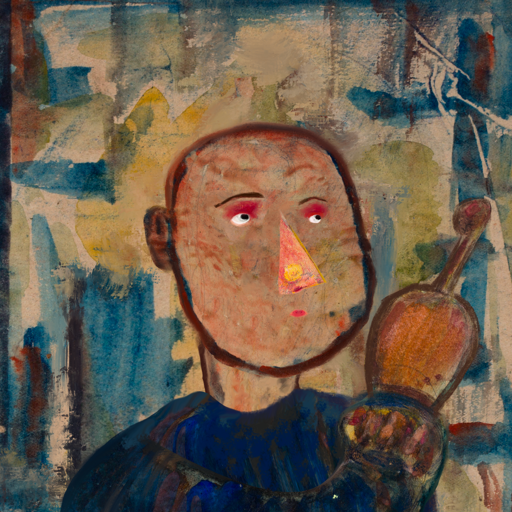
Background: Orphan, Head And Neck Side: Orphan, Face Side: Irani, Bust: Pipe, Hair Side: Blank, Head Accessory: Blank, Second Necklace: Blank, Necklace: Blank, Baby: Blank